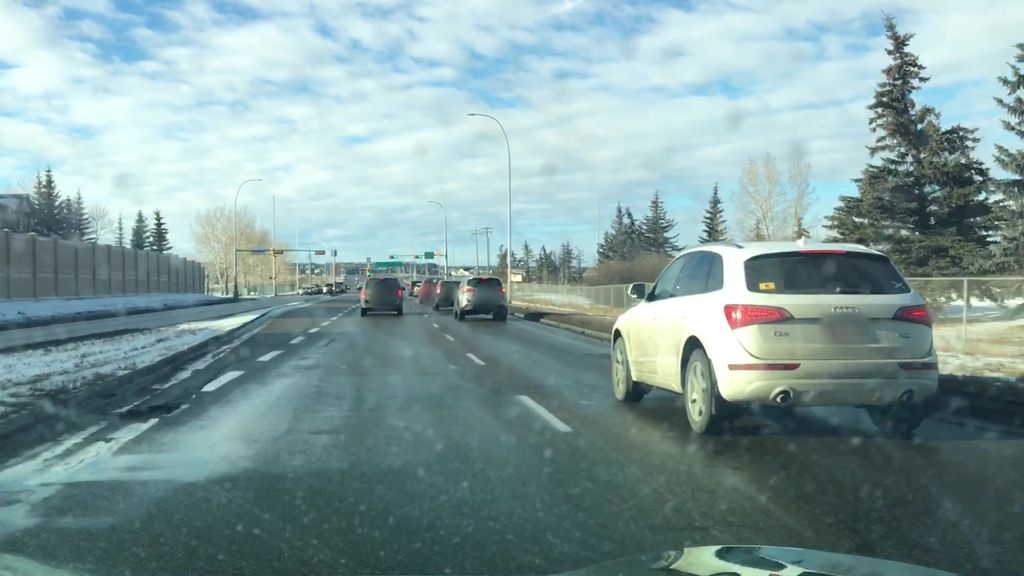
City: calgary